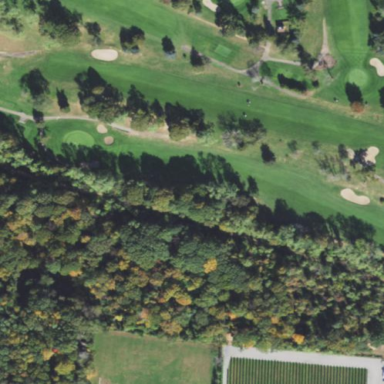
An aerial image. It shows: Golf fairway surrounded by grass.